Field crop: maize
Growth stage: 2
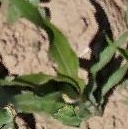
Species: maize